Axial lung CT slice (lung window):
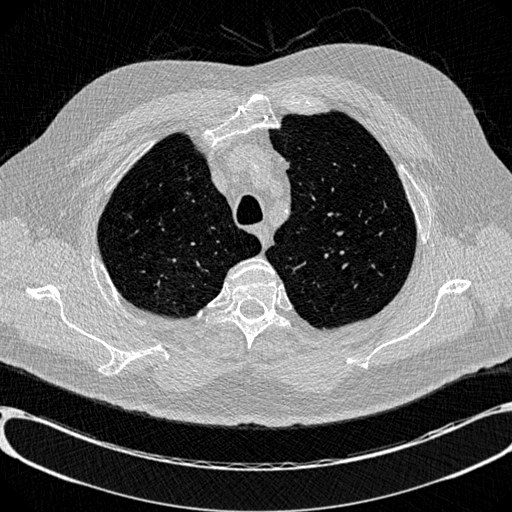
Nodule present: no